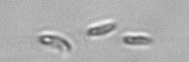
Label: Dinobryon